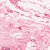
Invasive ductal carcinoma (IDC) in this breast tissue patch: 0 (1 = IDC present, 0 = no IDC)